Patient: sex F, age 75
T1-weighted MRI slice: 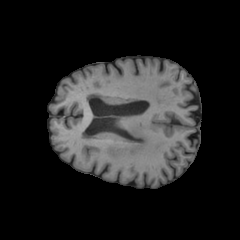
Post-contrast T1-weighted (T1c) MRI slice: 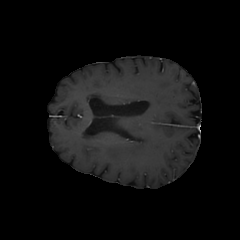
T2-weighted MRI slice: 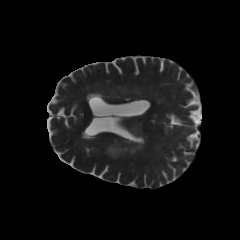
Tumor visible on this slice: yes
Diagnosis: Glioblastoma, IDH-wildtype
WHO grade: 4